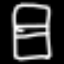
Label: bed